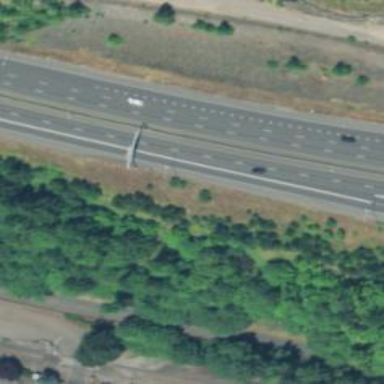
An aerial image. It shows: Motorway junction.